【题型】选择题　【知识点】平面几何　【难度】easy
如图, 已知直线 $a \\ b \\ c$, 直线 $AC$、$DF$ 与直线 $a$、$b$、$c$ 分别相交于点 $A$、$B$、$C$、$D$、$E$、$F$, 且 $AB = 3$, $BC = 2$, $DF = 4$, 则 $DE$ 的长为( )

A. 6
B. $\dfrac{8}{3}$
C. $\dfrac{12}{5}$
D. $\dfrac{3}{2}$
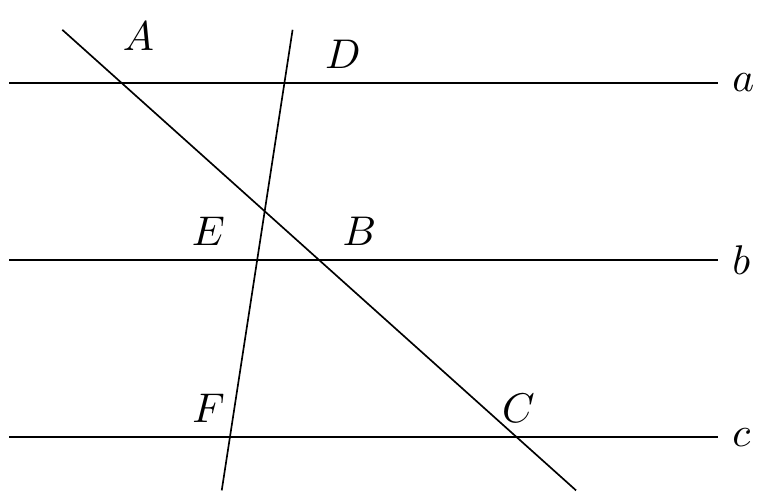
【解答】
解：$\because a // b // c$,

$\dfrac{AB}{BC} = \dfrac{DE}{EF}$,

$\because AB = 3$, $BC = 2$, $DF = 4$,

$\dfrac{3}{2} = \dfrac{DE}{4 - DE}$,

解得 $DE = \dfrac{12}{5}$,

故选：C。